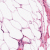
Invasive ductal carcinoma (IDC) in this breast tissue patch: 0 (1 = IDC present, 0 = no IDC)